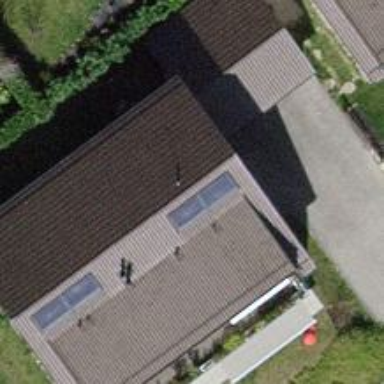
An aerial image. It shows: Simple and straightforward house.